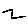
Label: zigzag